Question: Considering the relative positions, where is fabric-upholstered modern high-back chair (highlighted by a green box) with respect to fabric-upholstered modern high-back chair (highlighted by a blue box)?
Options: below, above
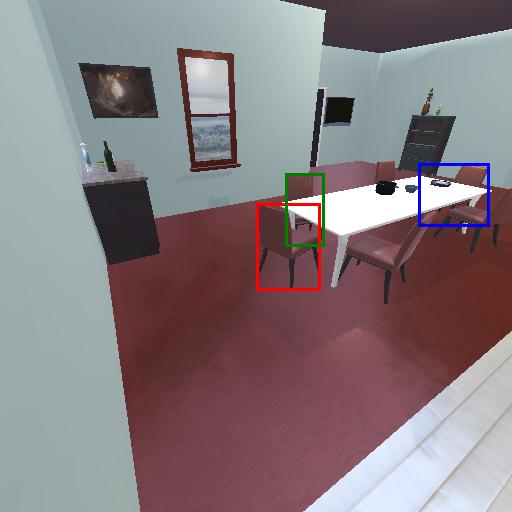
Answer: below